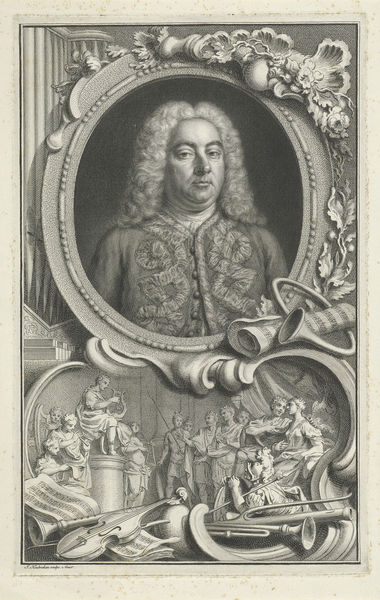
Titel: Portret van George Friedrich Händel
Künstler: Jacob Houbraken
Standort: Amsterdam
Institution: Rijksmuseum
Schlagwörter: mann, menschen, blumen, nase, weiss, hochformat, meschen, ornament, barock, gesicht, rahmen, sockel, bildnis, portrait, porträt, bach, musik, kinn, locken, potrait, oval, perücke, noten, figuren, dekor, notenblatt, ornamente, muse, weste, abbild, druck, schwarzweiss, stich, seite, flöte, geige, doppelkinn, harfe, prunk, perrücke, note, trompete, musikinstrumente, swartz, swatz, musikinstumente